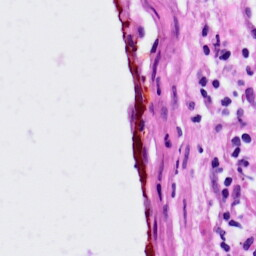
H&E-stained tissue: Lung